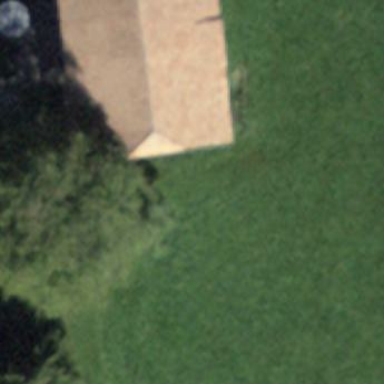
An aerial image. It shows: Barn.